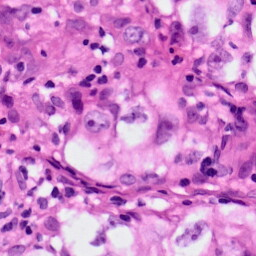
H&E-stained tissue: Lung